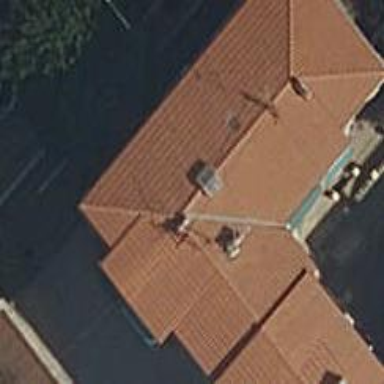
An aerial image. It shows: Hipped roof apartment building.